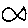
Label: fish